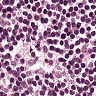
Metastatic tissue present: no